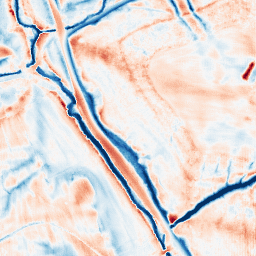
Category: edge_preserving
Decomposition family: guided
Decomposition parameters: radius: 8
eps: 0.001
Upsampling method: fft_zeropad
Upsampling parameters: scale: 8
Upsampling scale: 8